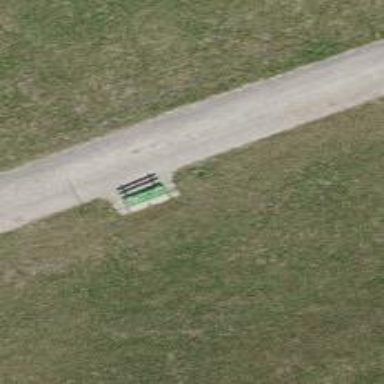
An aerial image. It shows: Bench for seating.